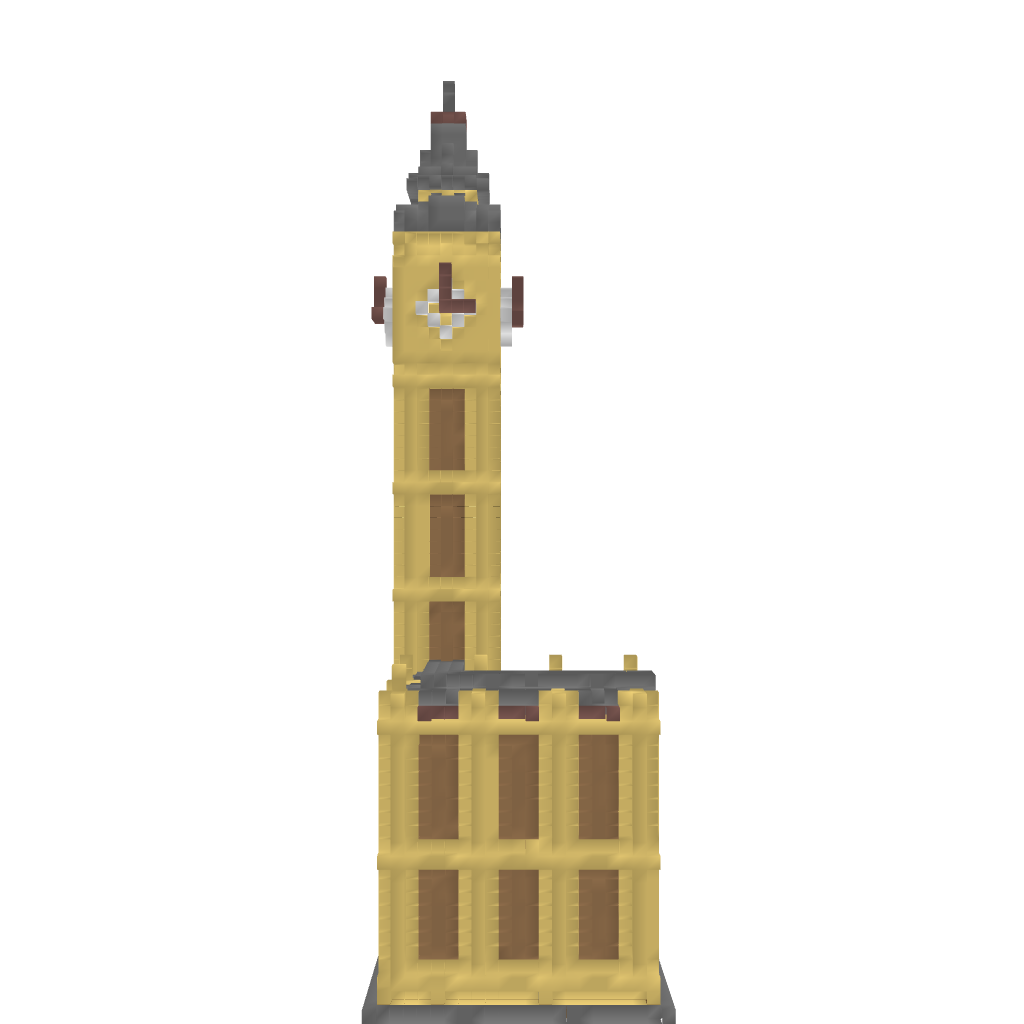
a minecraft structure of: Big Ben high quality